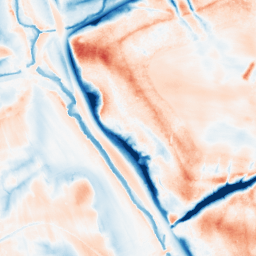
Category: classical
Decomposition family: gaussian_anisotropic
Decomposition parameters: sigma_x: 10
sigma_y: 10
Upsampling method: sinc_blackman
Upsampling parameters: scale: 2
kernel_size: 8
Upsampling scale: 2